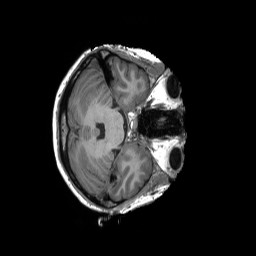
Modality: T1w
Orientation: axial
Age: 28
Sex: female
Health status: healthy
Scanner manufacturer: siemens
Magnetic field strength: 3 T
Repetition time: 2.3 s
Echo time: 0.00229 s